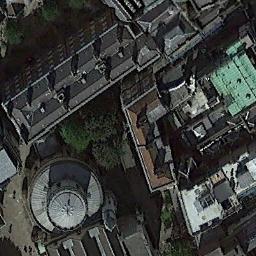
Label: church